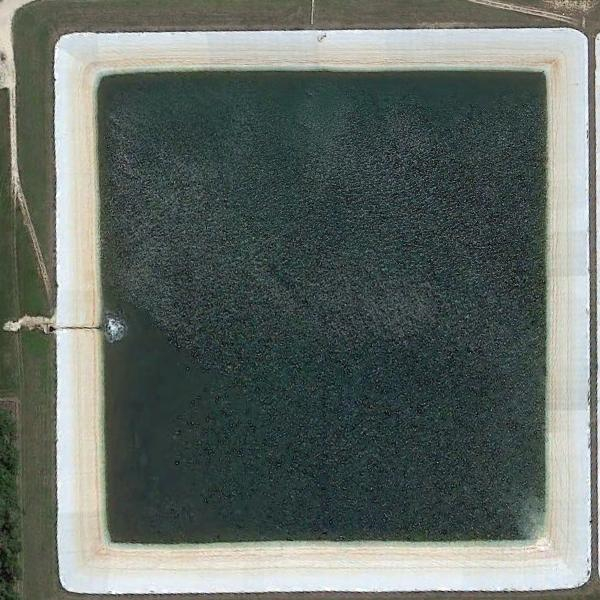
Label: Pond